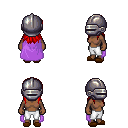
a pixel art fantasy rpg character, female body template, human, dark skin, lavender cape, white pants, red unkempt hairstyle, metal helm, brown slippers, four views (front, back, left, right), 2x2 character sprite sheet, small pixel art, hard edges, no anti-aliasing